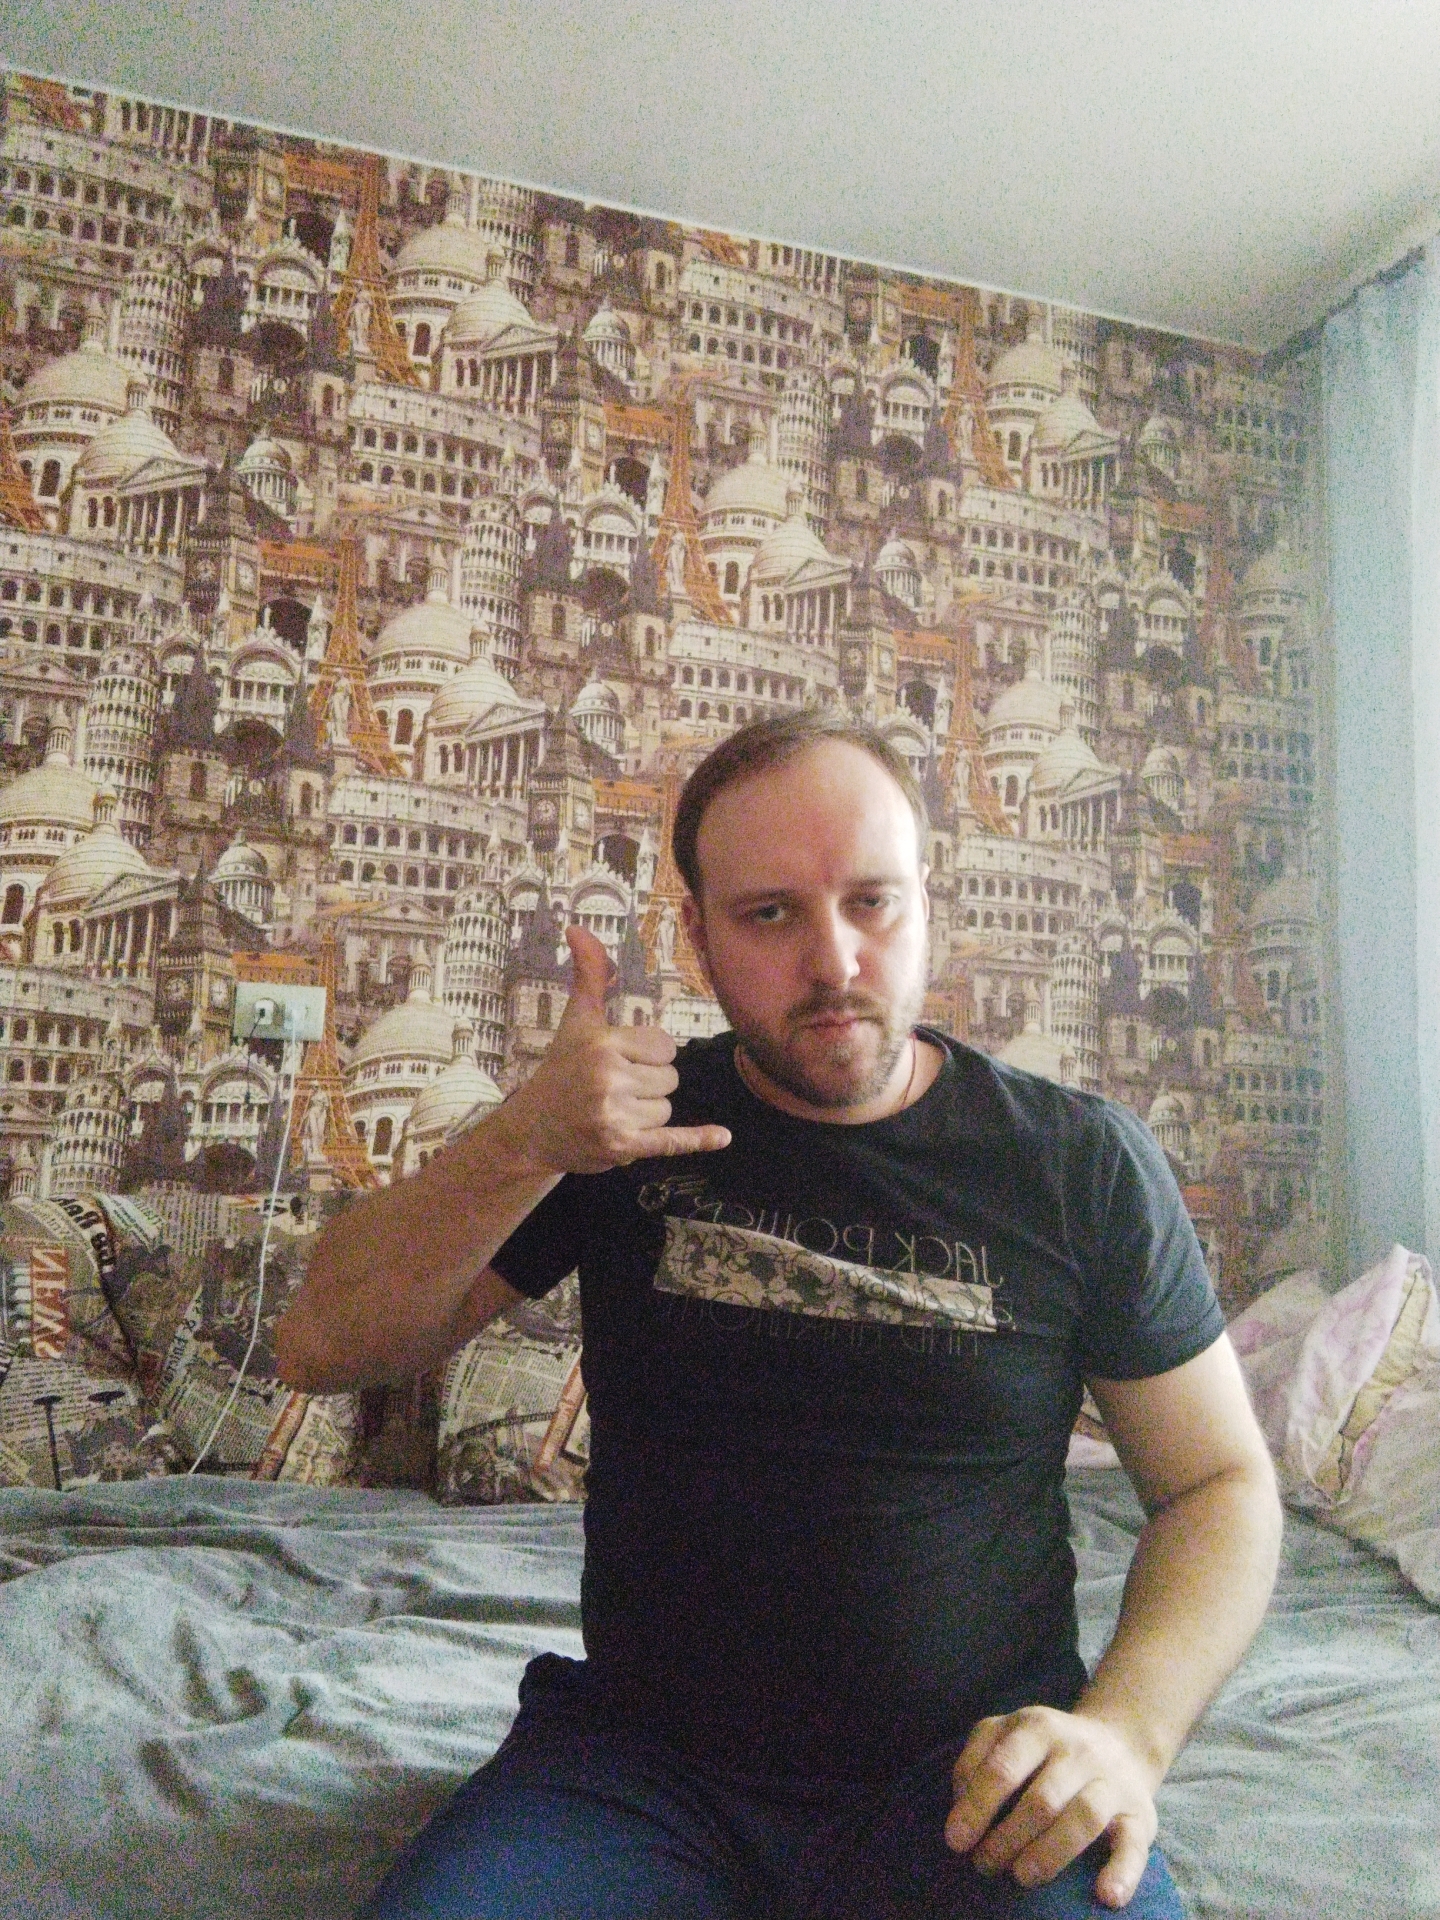
Label: noise